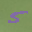
Label: 5